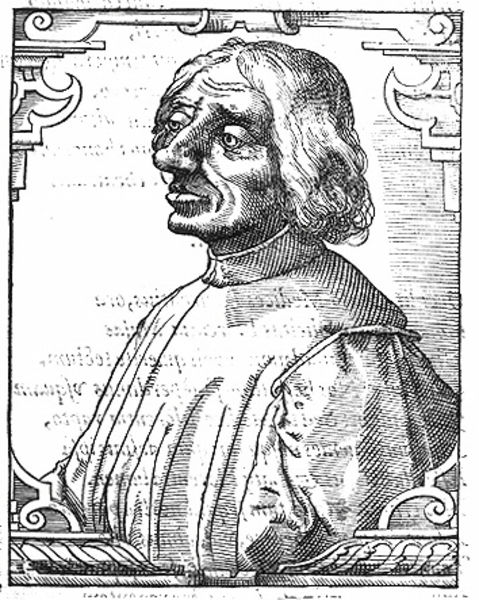
Titel: Bildnis des Lorenzo de Medici I., Stadtherr von Florenz, il Magnifico
Künstler: Tobias Stimmer
Institution: (Seriendruck)
Schlagwörter: dunkel, kopf, mann, schatten, weiß, frisur, grau, haar, hell, licht, mund, nase, profil, schwarz, skizze, stirn, säule, zeichnung, blick, muster, ornament, hemd, richter, architektur, architekturrahmen, arm, arme, augen, falten, gesicht, kragen, lang, rahmen, ärmel, bild, bildnis, herr, portrait, porträt, auge, geistlicher, gewand, haare, kutte, mantel, kinn, lippe, lippen, locke, locken, mittelscheitel, renaissance, holzschnitt, schrift, wangen, papier, italien, grafik, graphik, rand, karikatur, falte, dichter, ornamente, robe, lider, rechteck, links, umrahmung, groß, druck, schwarzweiss, schraffur, radierung, stich, portait, text, stirnfalten, stehkragen, fensterbild, augenlider, rom, kapitell, buchdruck, runzeln, voluten, portät, halbporträt, luther, basis, kupferstich, schraffierung, viereck, medici, durchscheinend, lid, seriendruck, scharffur, nade, beschlagwerk, zinken, überdruck, lippe7, porteait, helbprofil, locjen, mann riesenrüssel, riesenrüssel, copernikus